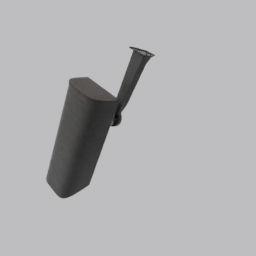
Label: electronics